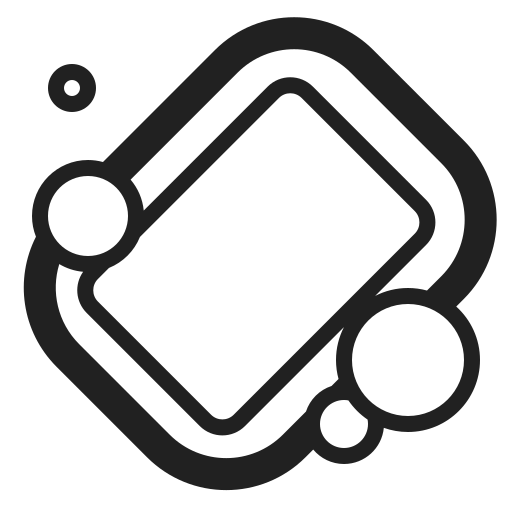
soap high contrast